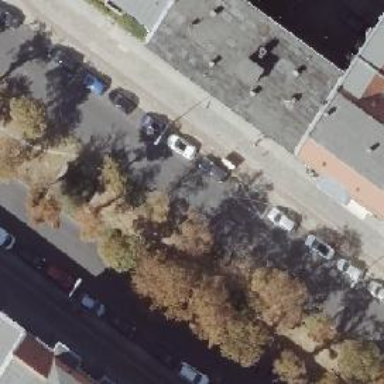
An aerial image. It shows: Asphalt parking space.